Interaction volume radius: 5 \u00c5
Interaction volume height: 15 \u00c5
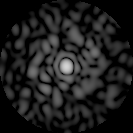
Disorder parameter: 0.8307